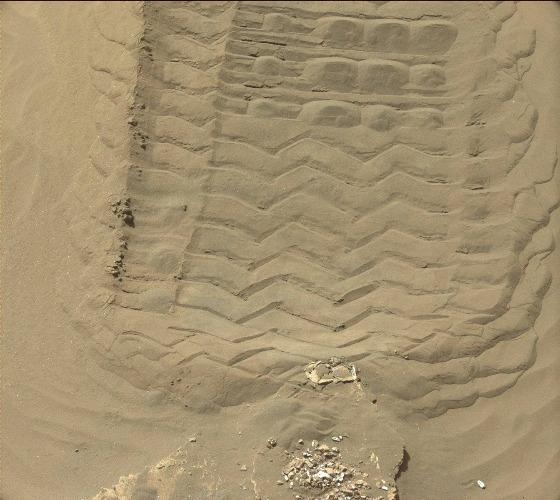
Terrain classes present: Bedrock, Gravel / Sand / Soil, Rock, Shadow, Track